Question: Is there a way to see exactly which declaration is affecting an element. Rather than looking at a million properties in the Firebug inspector, where depending on how many classes something is assigned may contain a lot of declarations that are lower precedence and therefore not applied. It can get lengthy to find which particular declaration is in fact affecting your element. I see long ignored declarations like this:
ul {
}
"Computed style" will show you the end result of all the hierarchies, but not where the style derives from. Maybe I'm missing something simple. Thanks much!
<URL>
Edit:
I've heard that I should be able to expand attributes in the Computed tag, however I don't see where that option is available. I can see that the font-size is 13.333px, but no option to see where that's coming from.

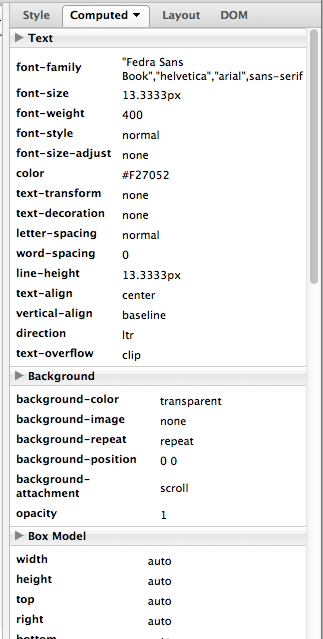
Answer: Yes, in Firebug select the element and then click on the 'Computed' tab (when viewing the HTML frame). Here you will see a list of CSS properties than can be expanded to show the location of the relevant CSS.